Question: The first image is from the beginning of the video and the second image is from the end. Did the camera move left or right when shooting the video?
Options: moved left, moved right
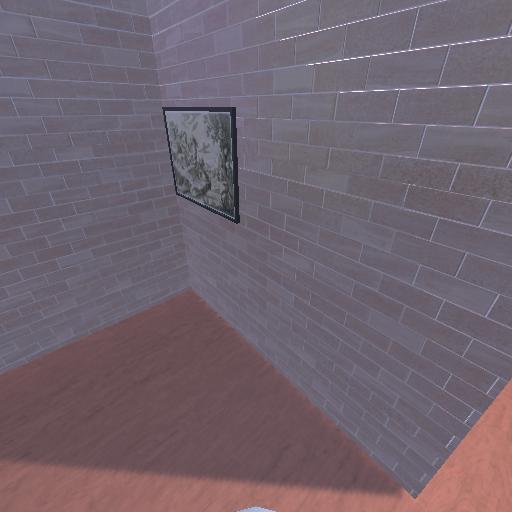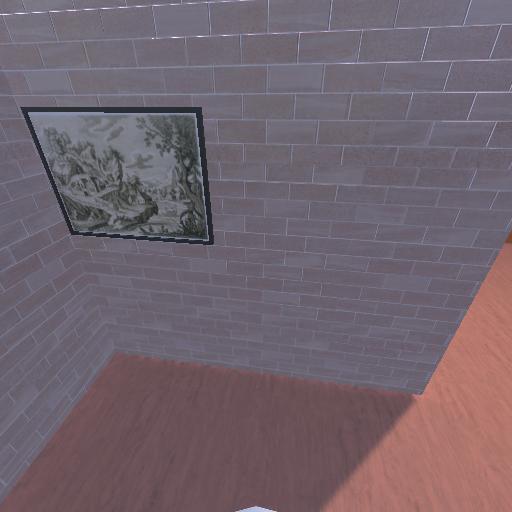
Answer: moved left